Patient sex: M
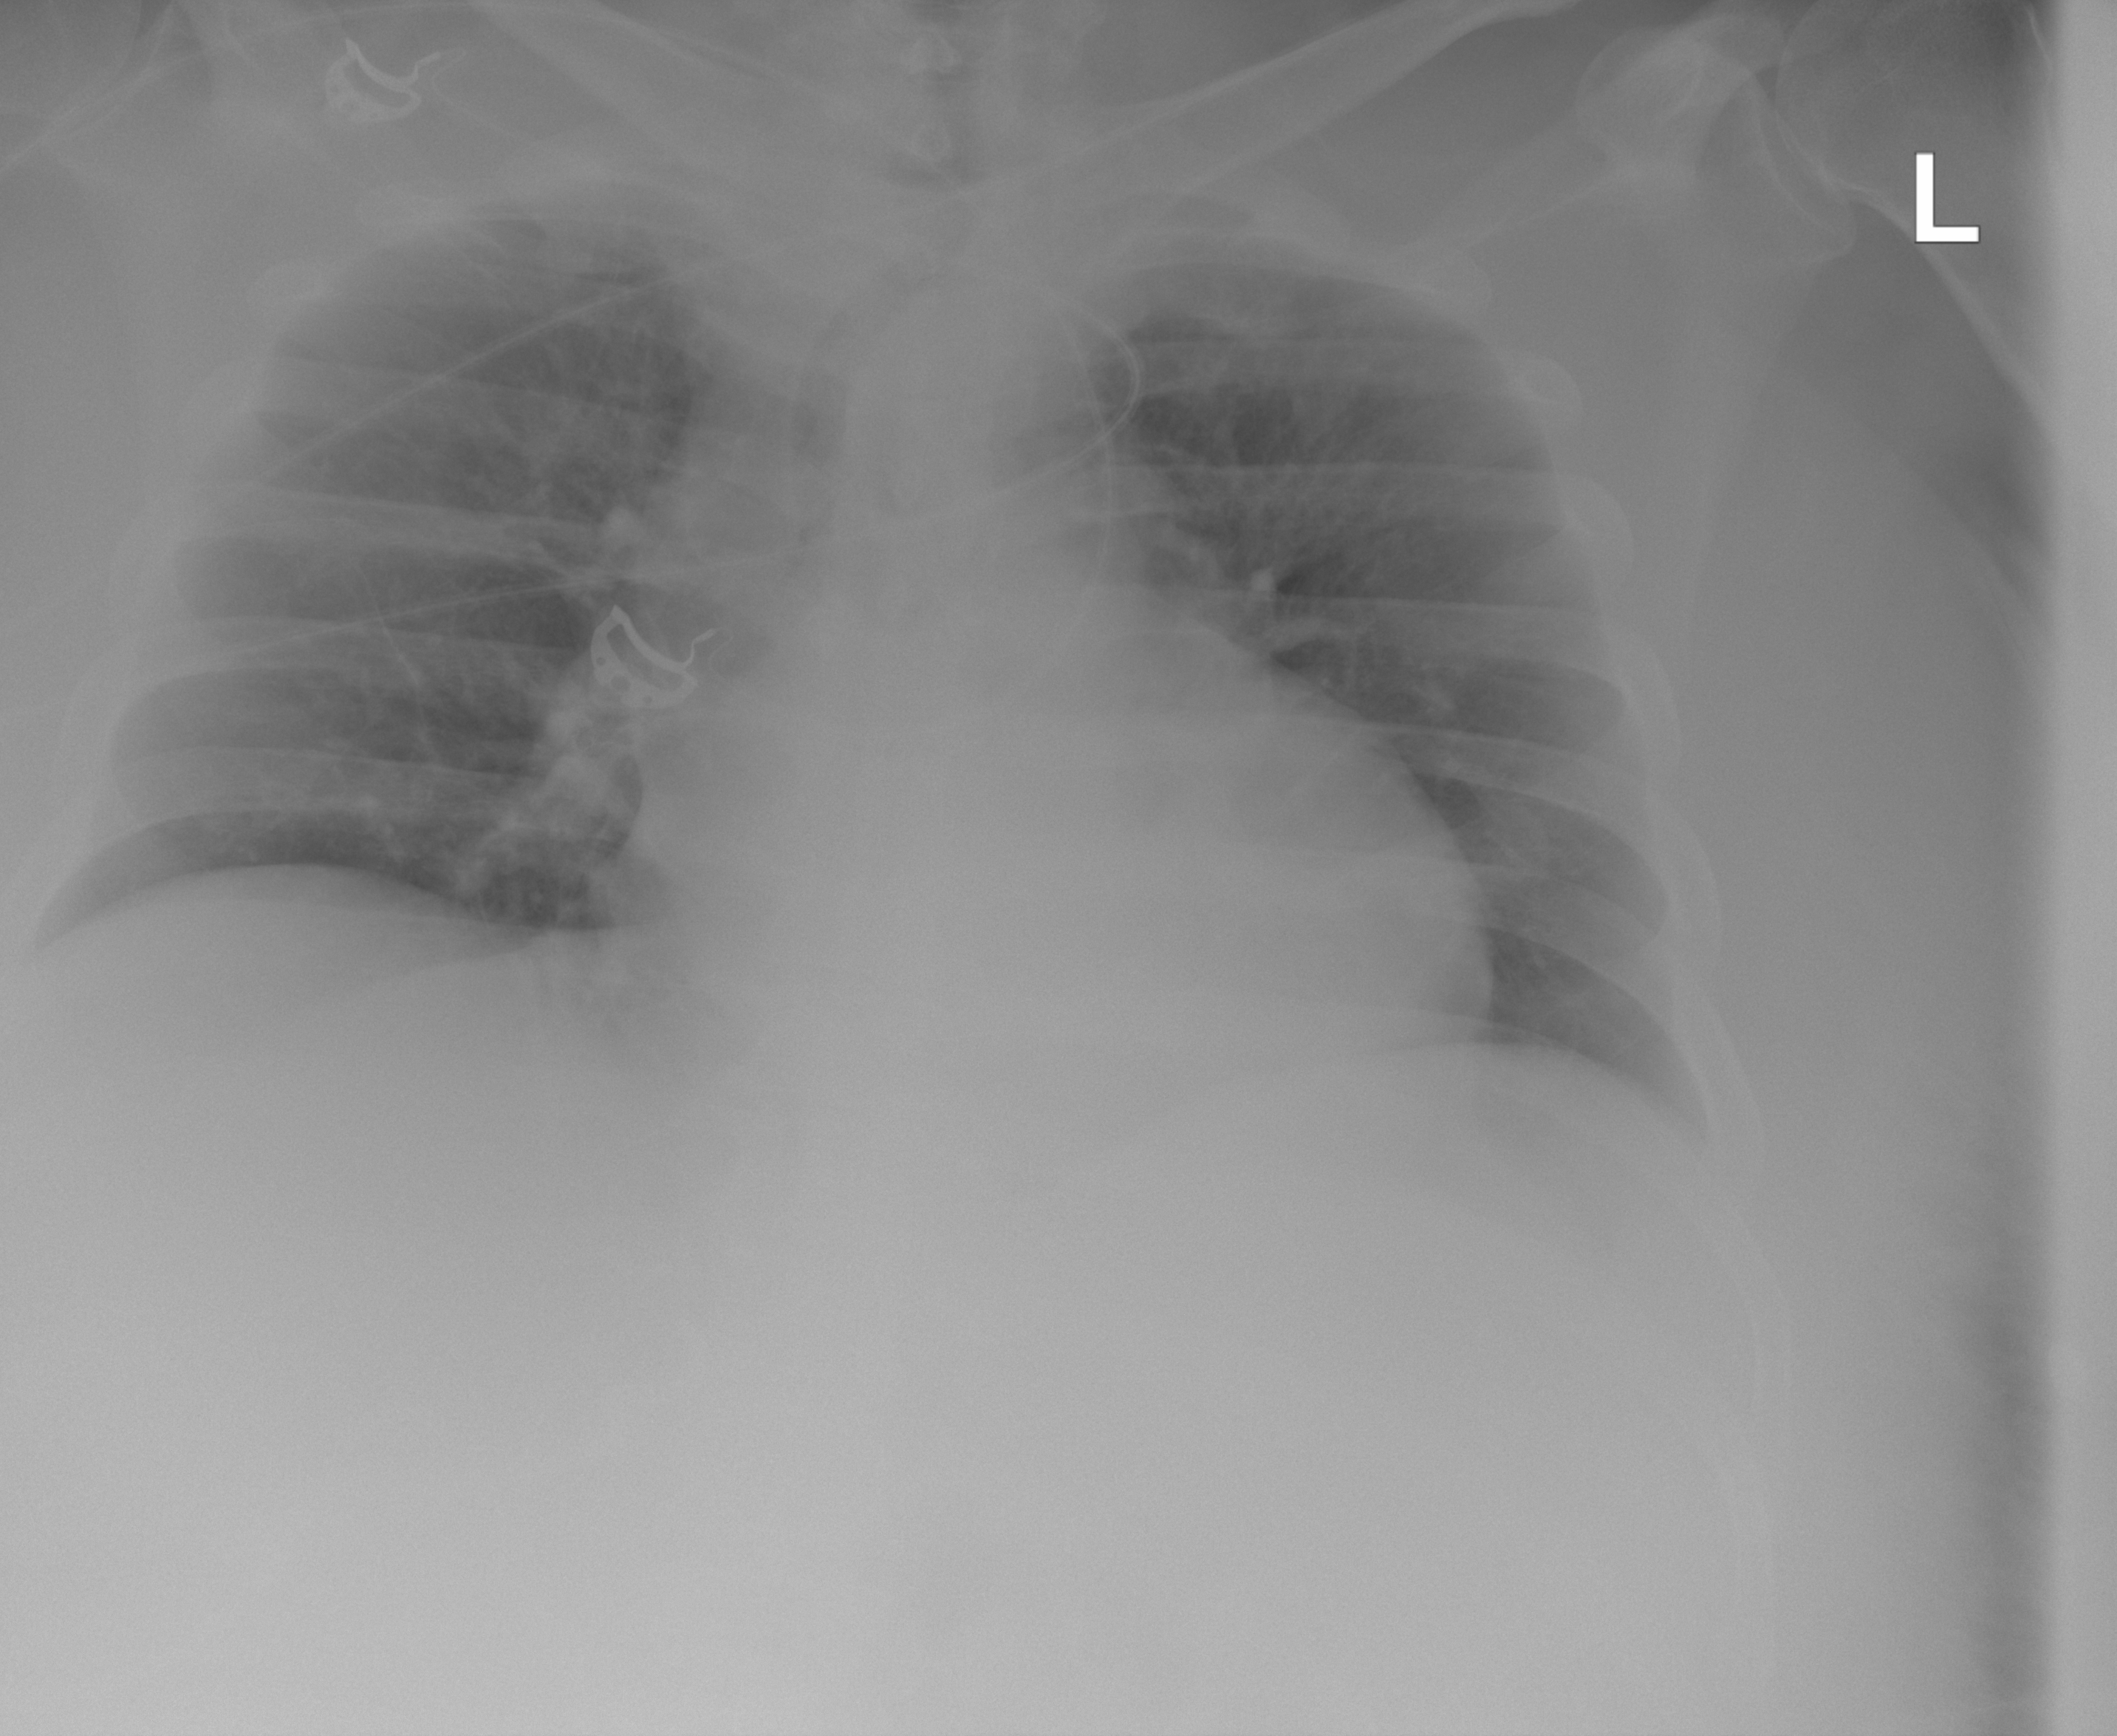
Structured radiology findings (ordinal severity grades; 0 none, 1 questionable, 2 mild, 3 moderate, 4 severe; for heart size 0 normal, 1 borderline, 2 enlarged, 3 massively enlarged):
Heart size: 2
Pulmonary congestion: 1
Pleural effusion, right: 0
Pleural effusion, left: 0
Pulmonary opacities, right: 0
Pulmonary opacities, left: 0
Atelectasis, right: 2
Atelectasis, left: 2